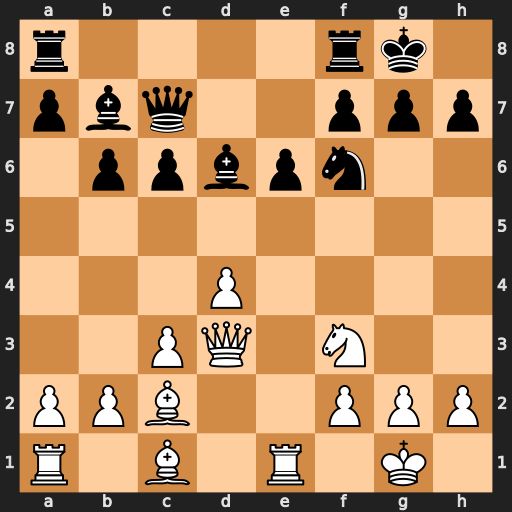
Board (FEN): r4rk1/pbq2ppp/1ppbpn2/8/3P4/2PQ1N2/PPB2PPP/R1B1R1K1
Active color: w
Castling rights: -
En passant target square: -
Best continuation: Bg5